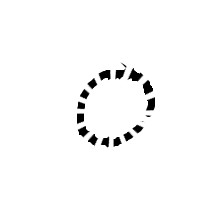
Shape: circle